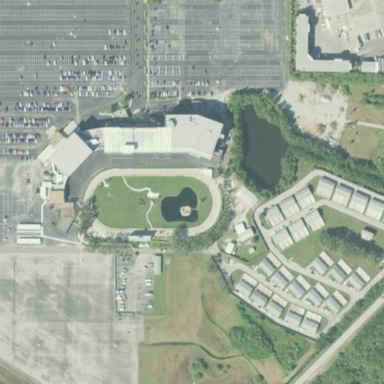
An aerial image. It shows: Commercial area with sports centre that specializes in dog racing.